Field crop: maize
Growth stage: 2
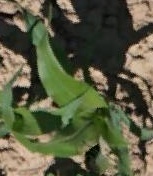
Species: maize